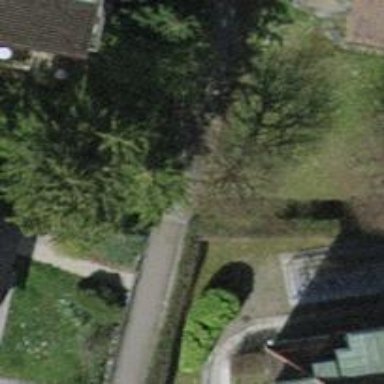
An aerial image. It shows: Paved footway.